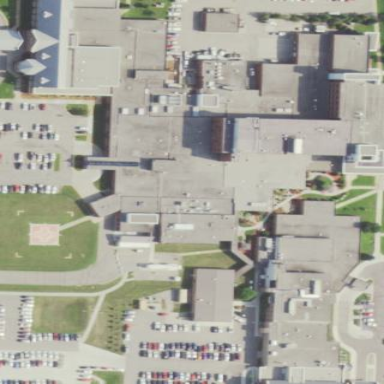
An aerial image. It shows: Hospital building.